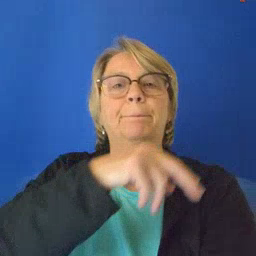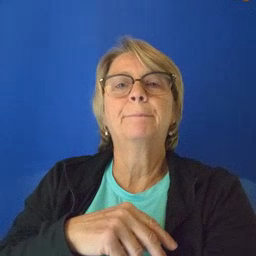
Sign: jump